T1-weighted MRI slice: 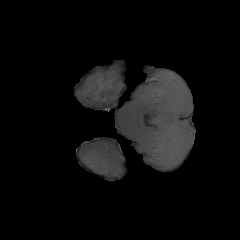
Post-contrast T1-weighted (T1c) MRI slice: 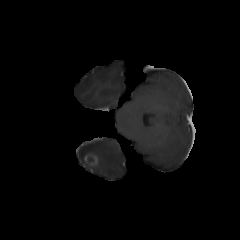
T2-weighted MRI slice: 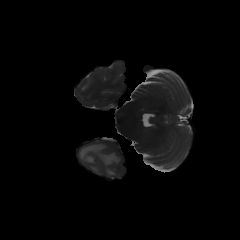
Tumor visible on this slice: yes